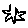
Label: star